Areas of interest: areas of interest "Commercial service"
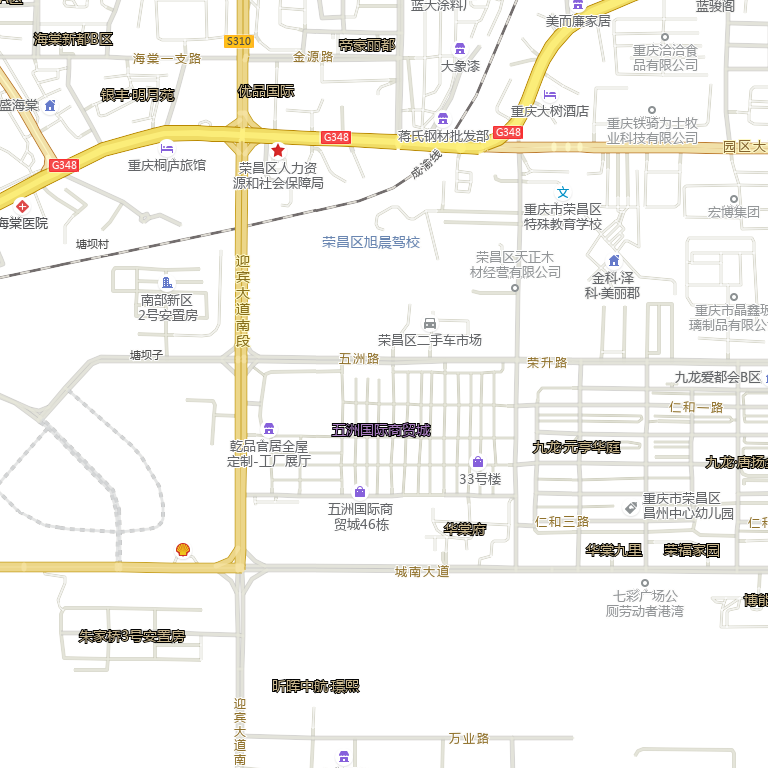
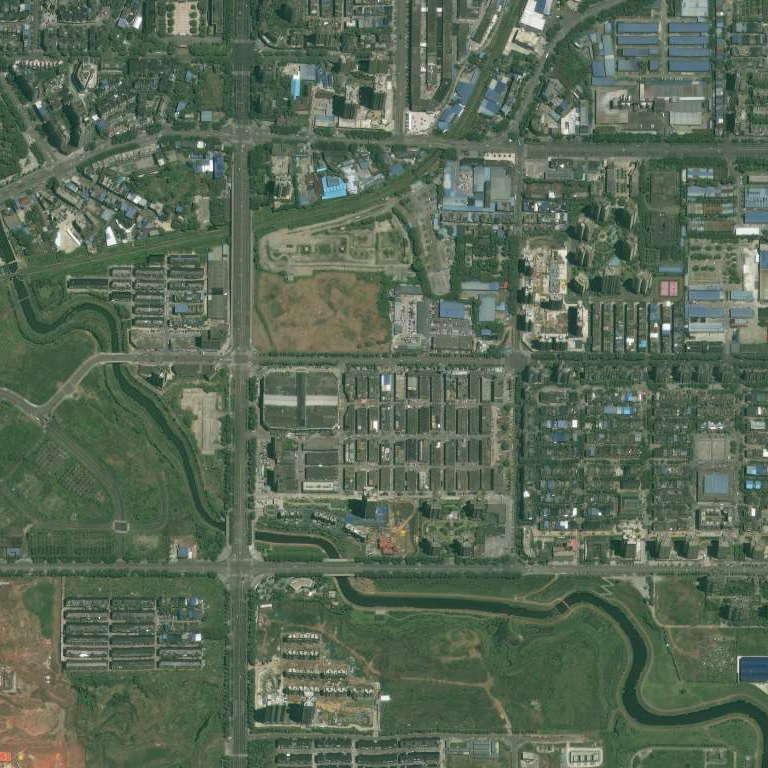